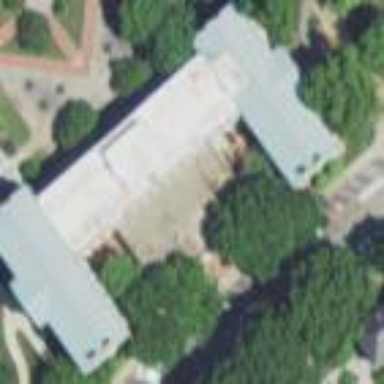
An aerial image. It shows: University building.